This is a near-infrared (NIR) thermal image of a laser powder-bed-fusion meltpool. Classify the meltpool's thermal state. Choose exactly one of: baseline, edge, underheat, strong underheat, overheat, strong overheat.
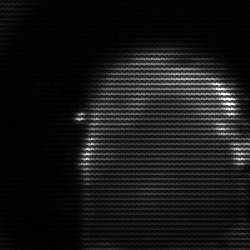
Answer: baseline